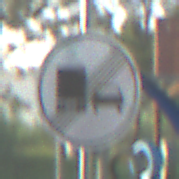
Verkehrszeichen: EndeUeberholverbotKraftfahrzeuge
Umgebung: Outdoor, Suburban
Tageszeit: SunriseSunset
Wetter: PartlyCloudy
Licht: Natural
Jahreszeit: NotSpecified
Kontrast: HighContrast